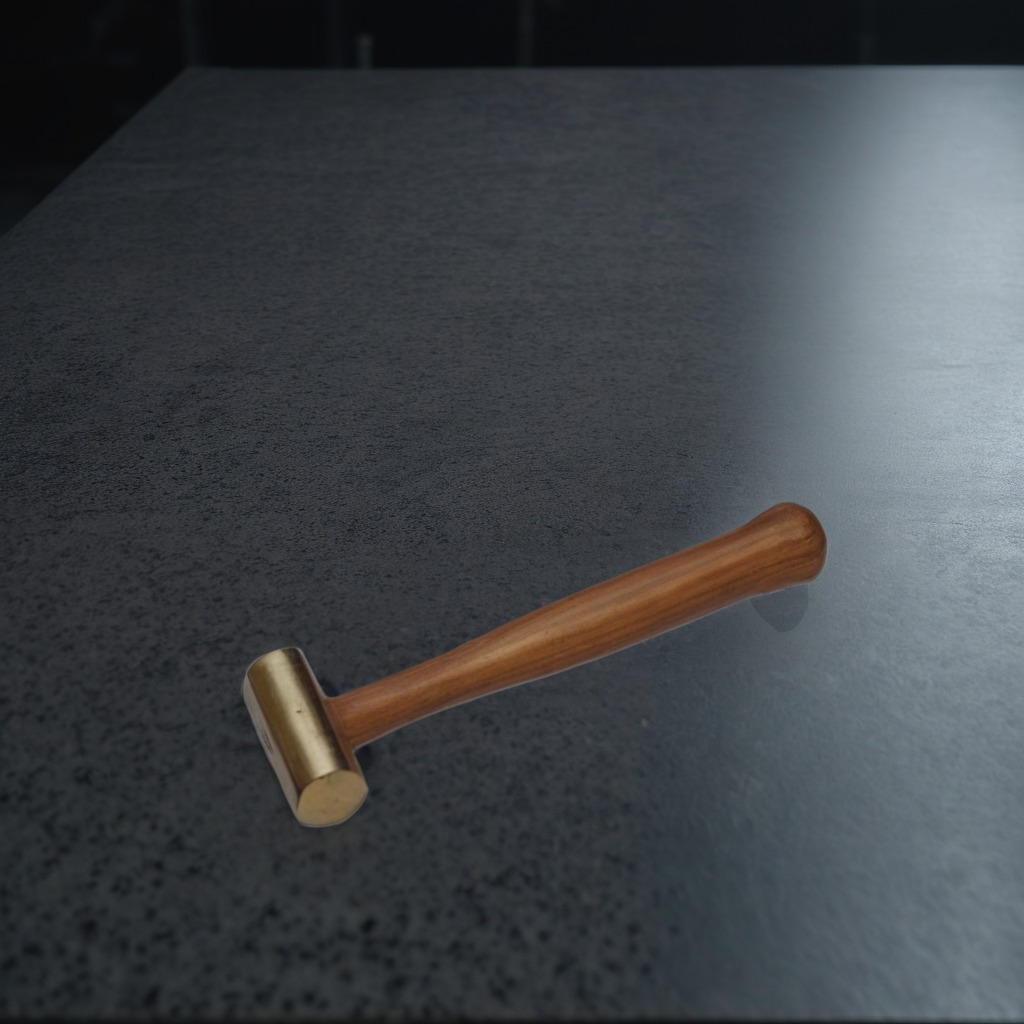
A hammer lying on a clean granite table inside a workshop at night